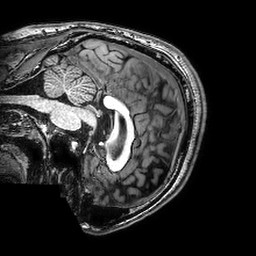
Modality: T1w
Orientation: sagittal
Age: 24
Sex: male
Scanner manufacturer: philips
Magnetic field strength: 3 T
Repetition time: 0.008307 s
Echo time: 0.00382 s